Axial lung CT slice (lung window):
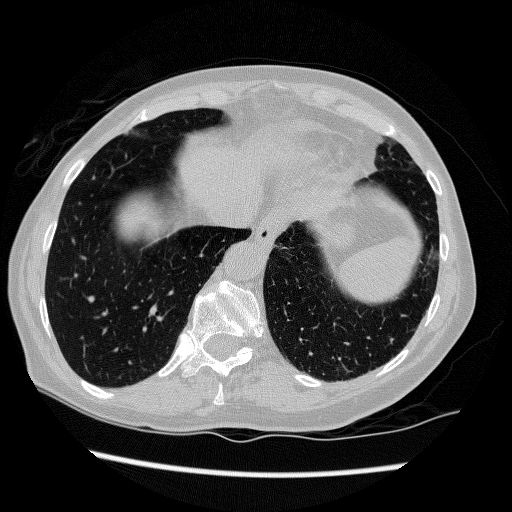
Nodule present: no